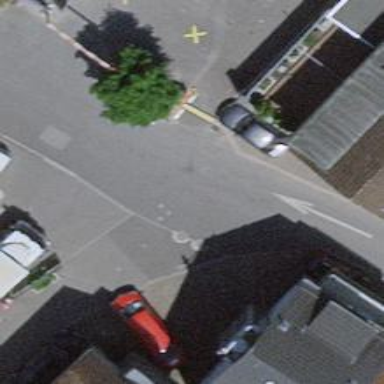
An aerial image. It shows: Living street with asphalt surface and opposite cycleway.